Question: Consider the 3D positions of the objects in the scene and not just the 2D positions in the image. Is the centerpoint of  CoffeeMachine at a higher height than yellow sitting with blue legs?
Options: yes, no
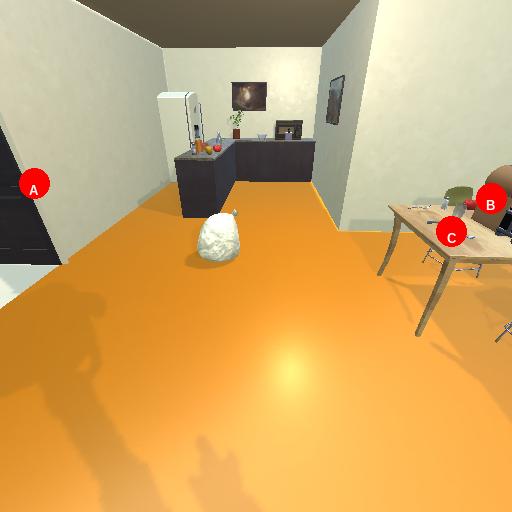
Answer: yes